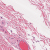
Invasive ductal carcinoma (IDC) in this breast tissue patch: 0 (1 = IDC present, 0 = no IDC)